Field crop: maize
Growth stage: 1
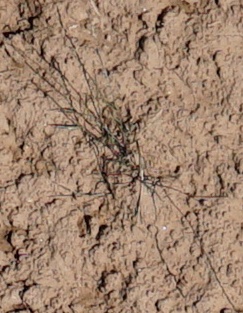
Species: lolium